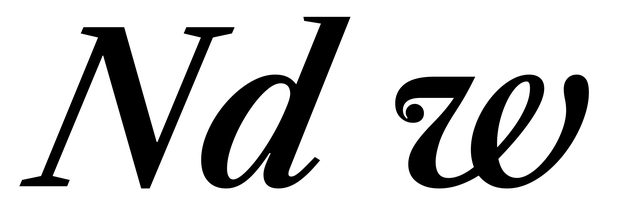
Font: LibreCaslonText-Italic_SemiBold_Italic